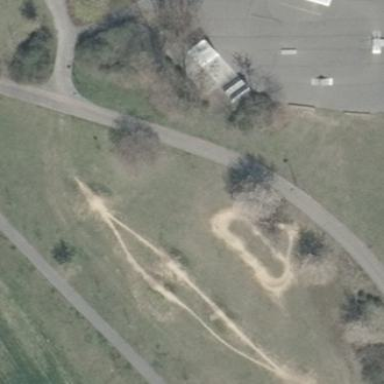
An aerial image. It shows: Compacted pitch designated for BMX sport activities.